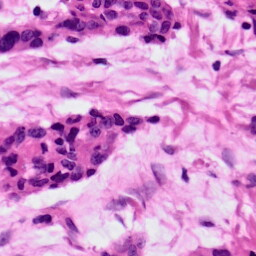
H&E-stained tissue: Ovarian